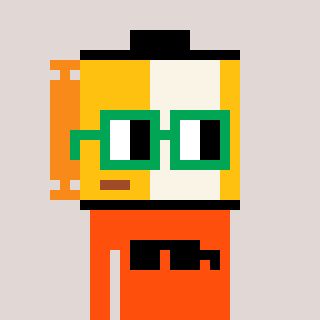
a pixel art character with square green glasses, a film roll-shaped head and a orange-colored body on a warm background